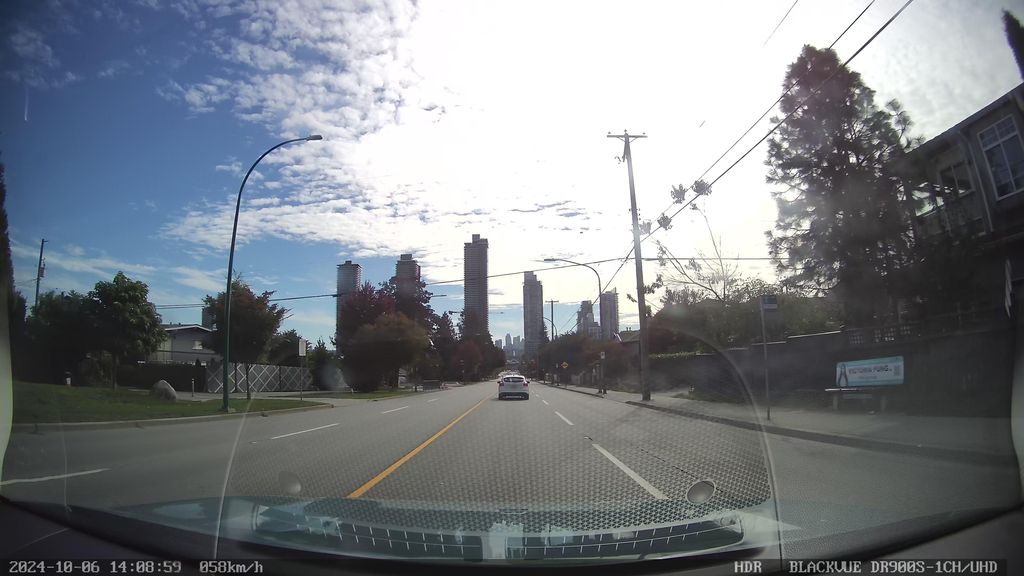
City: vancouver